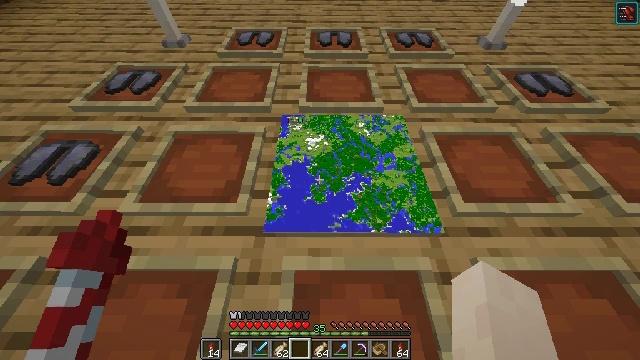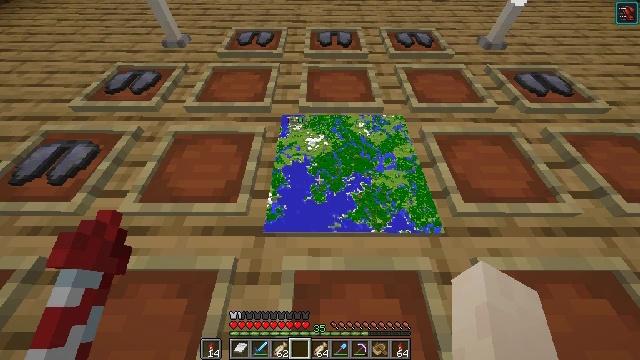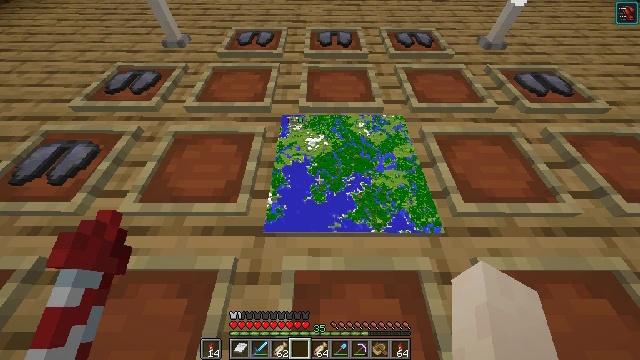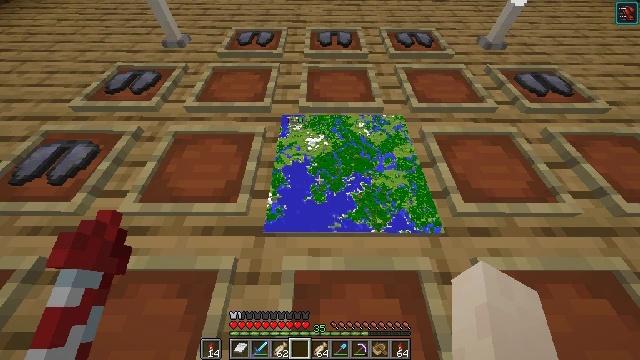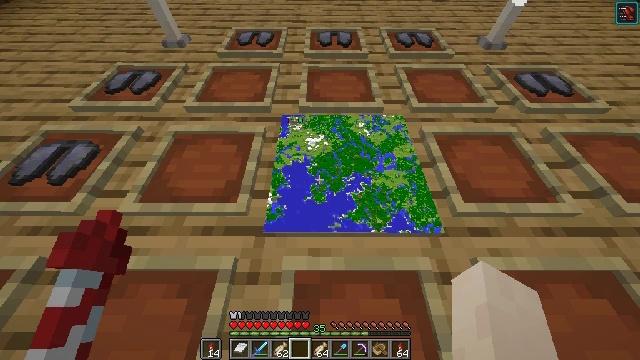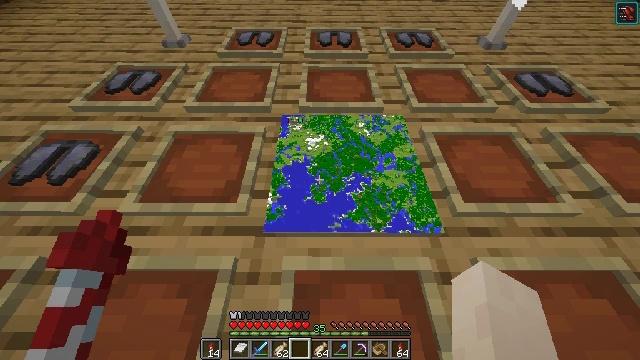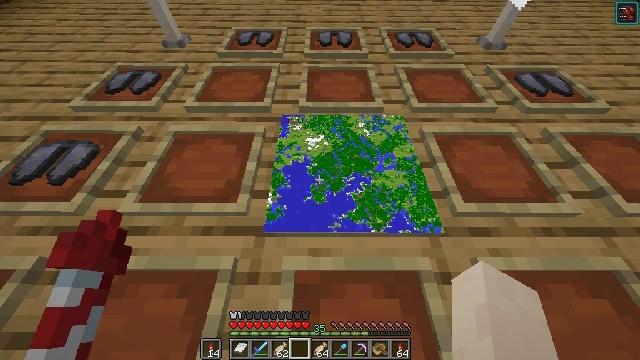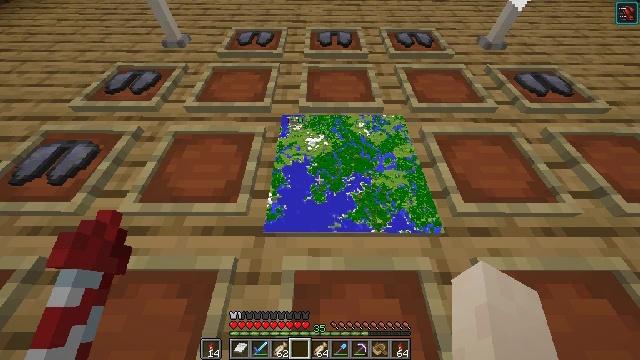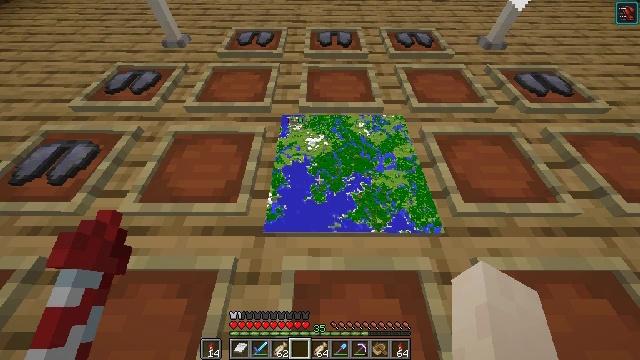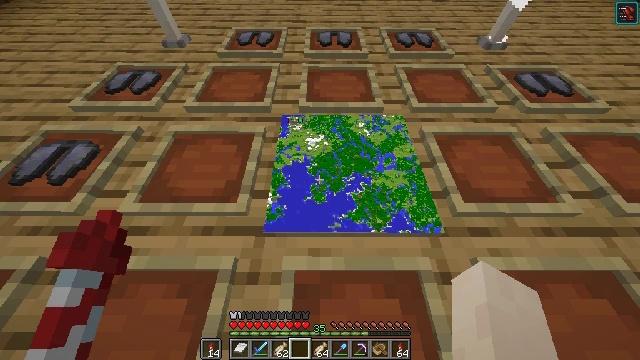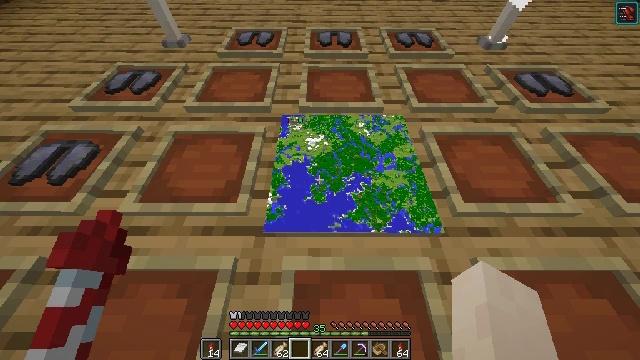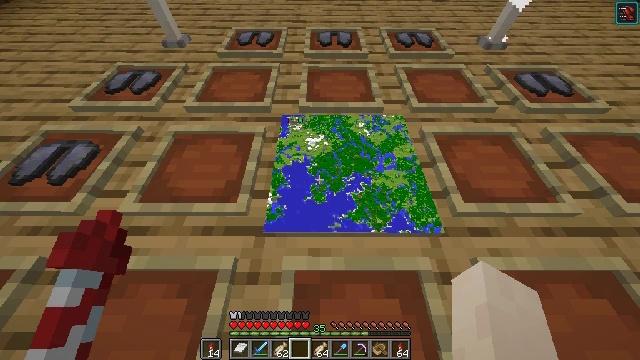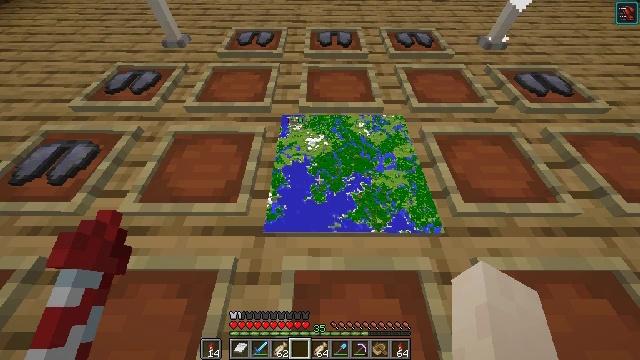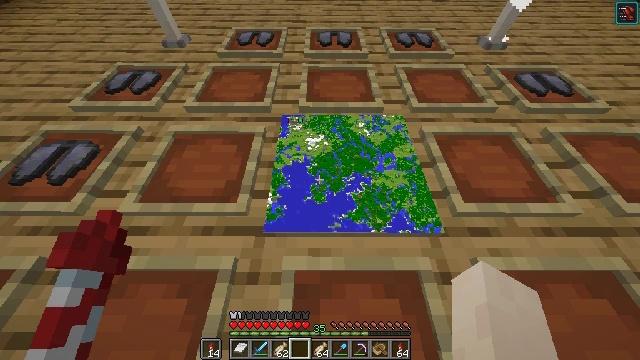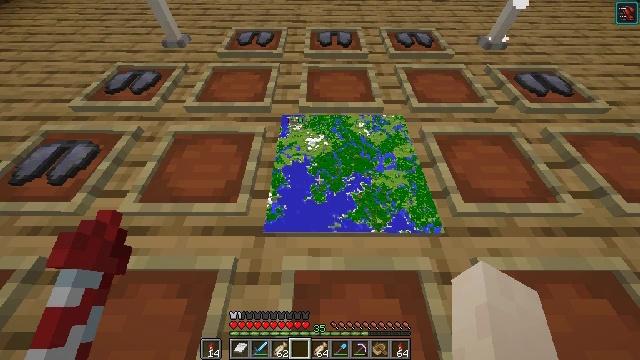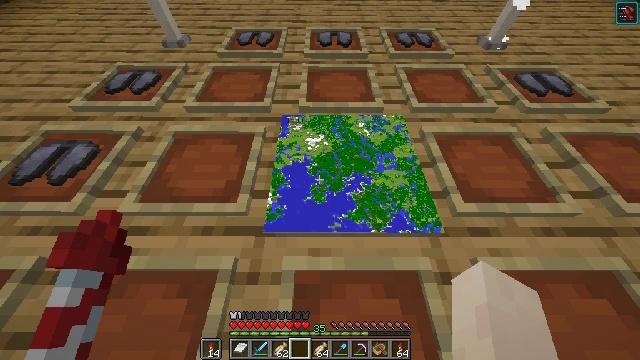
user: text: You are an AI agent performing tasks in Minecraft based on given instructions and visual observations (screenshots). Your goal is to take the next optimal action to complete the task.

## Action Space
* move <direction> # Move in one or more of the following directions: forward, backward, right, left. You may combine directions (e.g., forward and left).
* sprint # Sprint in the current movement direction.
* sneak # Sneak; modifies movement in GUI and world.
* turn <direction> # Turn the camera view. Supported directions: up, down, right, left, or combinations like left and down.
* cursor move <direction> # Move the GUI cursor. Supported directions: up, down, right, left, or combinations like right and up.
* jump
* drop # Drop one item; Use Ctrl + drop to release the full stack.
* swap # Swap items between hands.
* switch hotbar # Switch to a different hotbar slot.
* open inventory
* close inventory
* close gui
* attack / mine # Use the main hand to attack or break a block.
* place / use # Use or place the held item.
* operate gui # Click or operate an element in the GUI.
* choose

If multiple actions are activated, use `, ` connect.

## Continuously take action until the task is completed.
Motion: motion action
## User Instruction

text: Combine paper and a compass on a crafting table to craft a map.
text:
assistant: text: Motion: no_op
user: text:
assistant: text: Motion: no_op
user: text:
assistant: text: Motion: no_op
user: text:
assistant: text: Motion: no_op
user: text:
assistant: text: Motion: no_op
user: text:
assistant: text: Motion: no_op
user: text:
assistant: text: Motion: no_op
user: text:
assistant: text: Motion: no_op
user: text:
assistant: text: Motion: no_op
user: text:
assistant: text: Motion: no_op
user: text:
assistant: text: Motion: no_op
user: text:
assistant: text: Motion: no_op
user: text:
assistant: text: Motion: no_op
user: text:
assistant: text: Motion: no_op
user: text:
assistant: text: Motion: no_op
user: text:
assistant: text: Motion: no_op
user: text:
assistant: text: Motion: no_op
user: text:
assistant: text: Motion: no_op
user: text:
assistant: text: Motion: no_op
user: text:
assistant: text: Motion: no_op
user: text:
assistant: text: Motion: no_op
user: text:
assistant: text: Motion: no_op
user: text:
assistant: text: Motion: no_op
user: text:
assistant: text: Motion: no_op
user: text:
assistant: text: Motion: no_op
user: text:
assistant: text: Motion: no_op
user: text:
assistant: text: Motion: no_op
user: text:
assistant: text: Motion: no_op
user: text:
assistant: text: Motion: no_op
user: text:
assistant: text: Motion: no_op